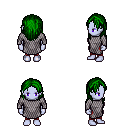
a pixel art fantasy rpg character, female body template, dark elf, purple skin, chain mail, red pants, green long hairstyle, four views (front, back, left, right), 2x2 character sprite sheet, small pixel art, hard edges, no anti-aliasing